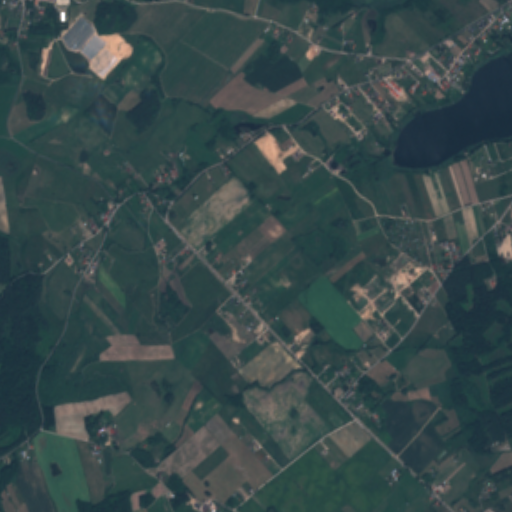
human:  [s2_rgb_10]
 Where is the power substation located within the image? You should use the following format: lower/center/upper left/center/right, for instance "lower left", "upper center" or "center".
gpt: The power substation is located in the lower right of the image.
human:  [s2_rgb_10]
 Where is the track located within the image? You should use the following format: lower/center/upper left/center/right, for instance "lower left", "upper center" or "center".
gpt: There is no track in the image.